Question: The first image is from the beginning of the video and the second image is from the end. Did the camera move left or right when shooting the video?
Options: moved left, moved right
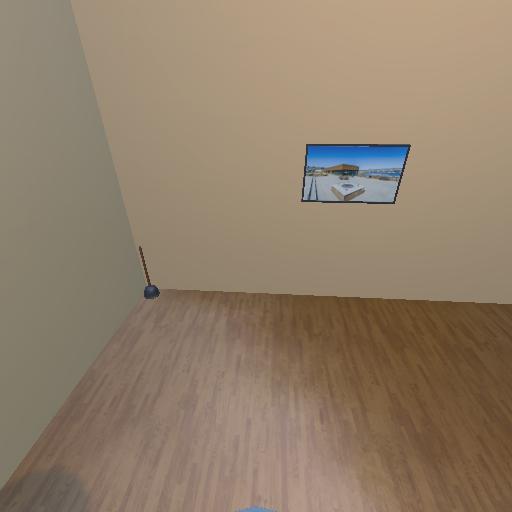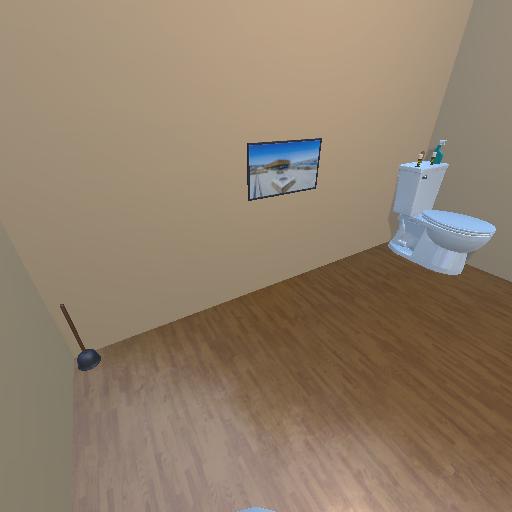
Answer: moved left